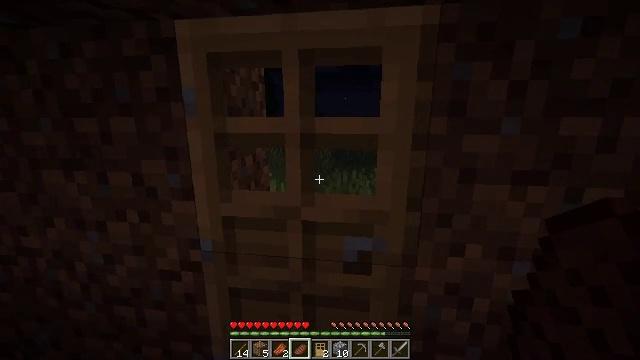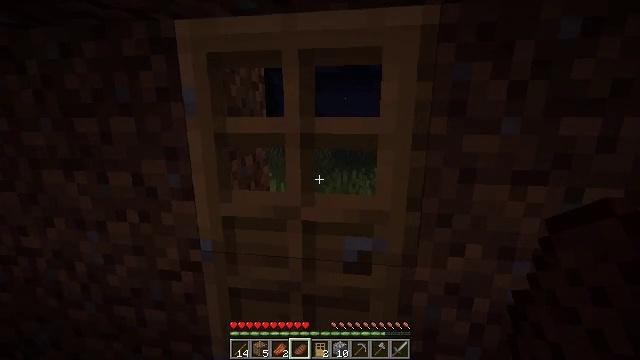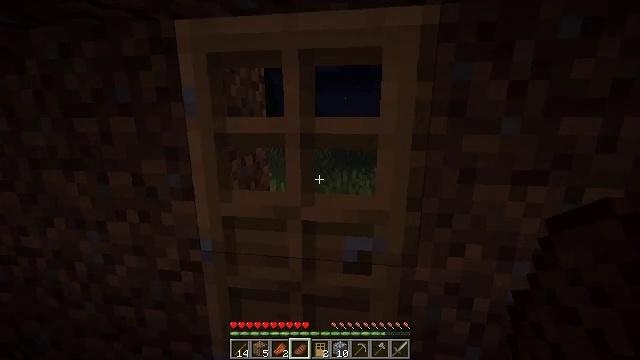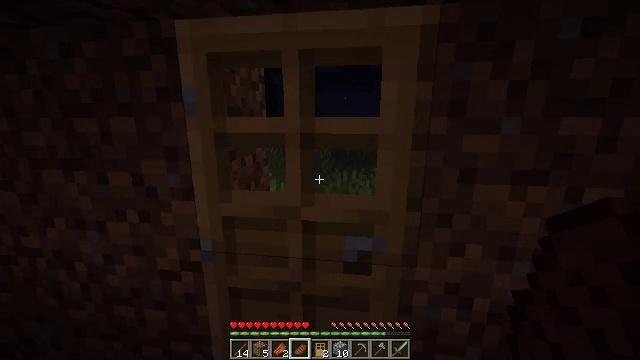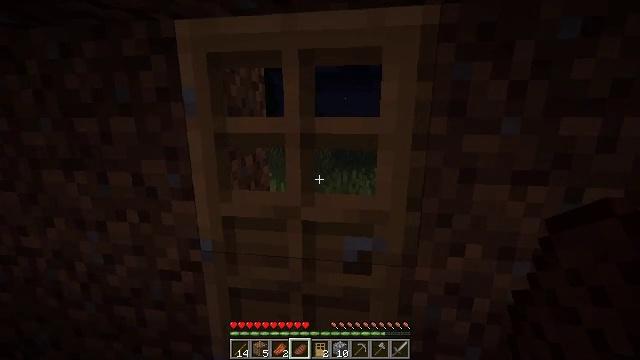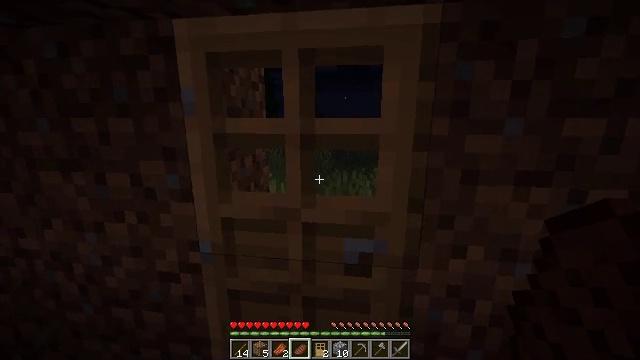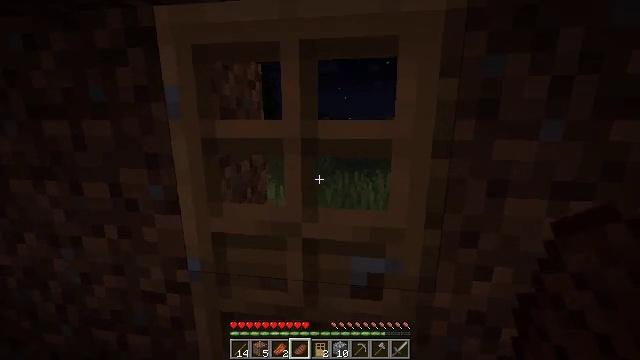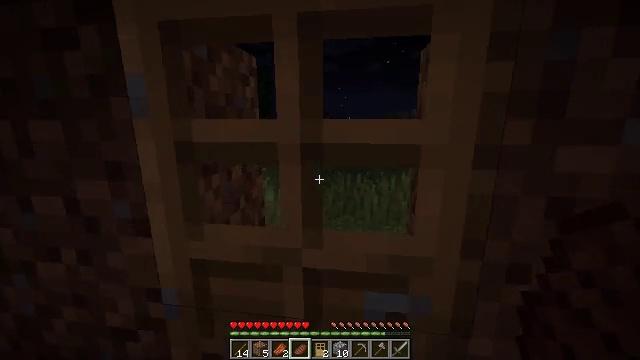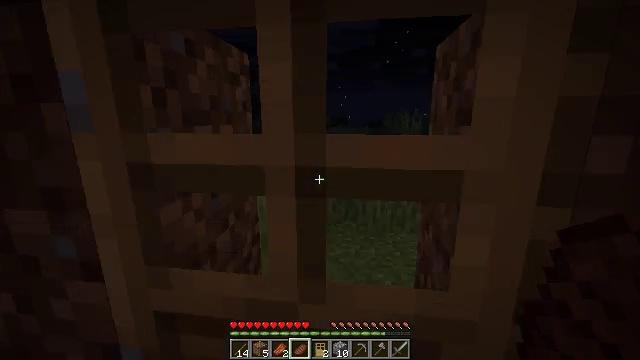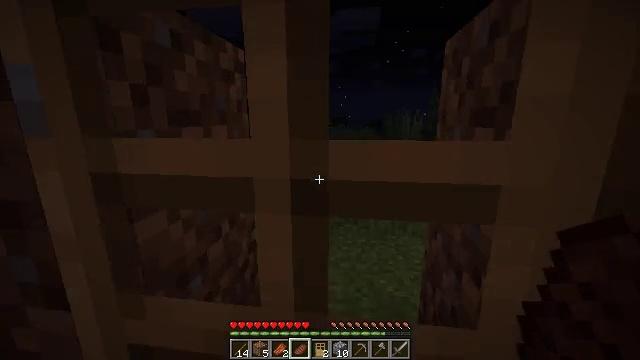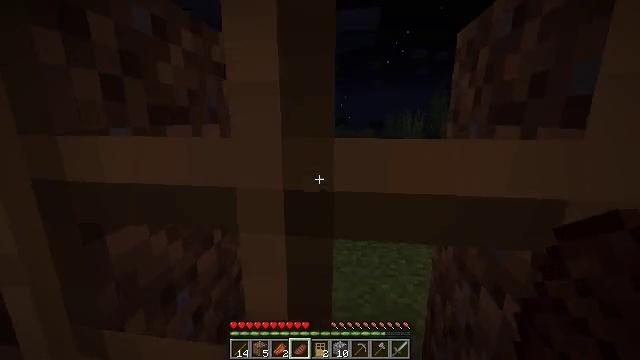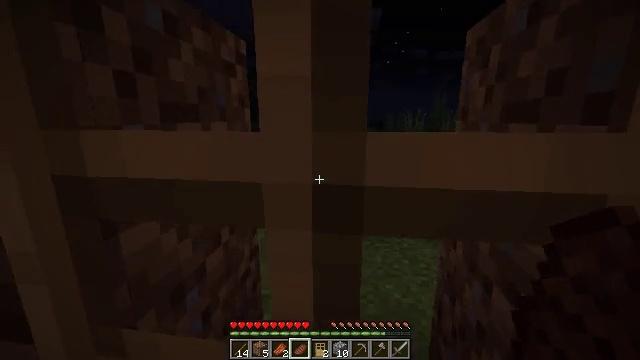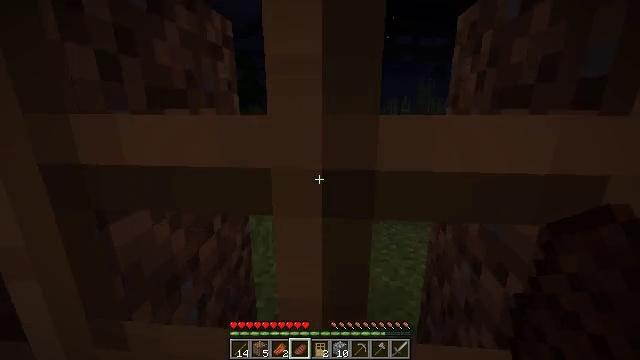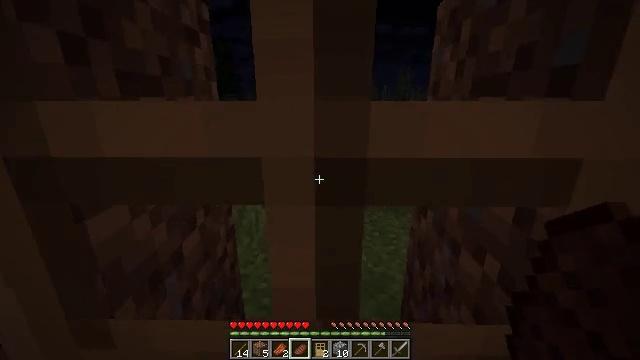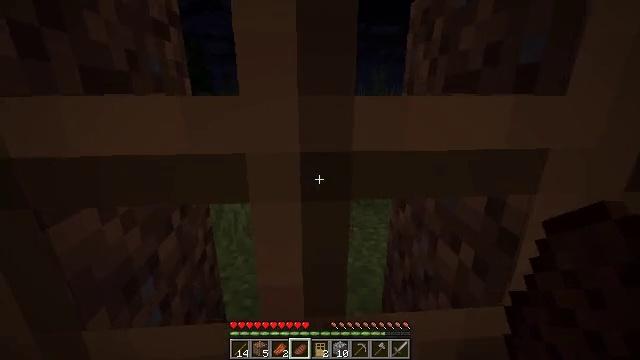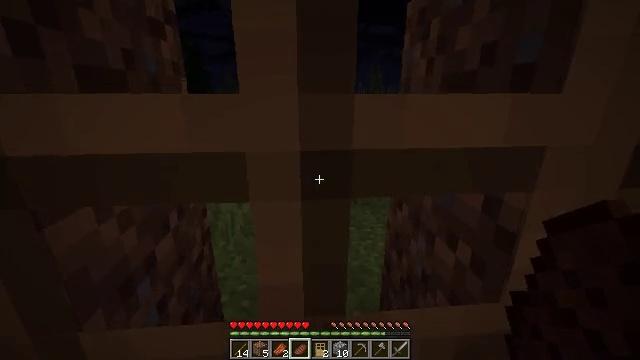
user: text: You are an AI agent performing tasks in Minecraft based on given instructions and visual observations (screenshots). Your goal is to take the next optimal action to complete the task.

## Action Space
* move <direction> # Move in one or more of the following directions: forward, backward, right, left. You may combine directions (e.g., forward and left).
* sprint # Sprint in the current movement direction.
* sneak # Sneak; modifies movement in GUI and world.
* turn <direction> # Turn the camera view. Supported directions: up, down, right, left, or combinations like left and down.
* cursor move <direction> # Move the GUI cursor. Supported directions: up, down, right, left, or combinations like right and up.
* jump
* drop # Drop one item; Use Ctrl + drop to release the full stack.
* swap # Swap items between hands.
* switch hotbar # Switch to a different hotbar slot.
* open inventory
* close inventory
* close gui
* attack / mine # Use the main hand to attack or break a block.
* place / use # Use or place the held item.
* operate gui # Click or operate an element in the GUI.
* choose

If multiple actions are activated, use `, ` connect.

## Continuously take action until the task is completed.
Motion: motion action
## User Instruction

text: Use the crafting table to create a stone hoe.
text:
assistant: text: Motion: no_op
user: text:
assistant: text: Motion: no_op
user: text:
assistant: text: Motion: no_op
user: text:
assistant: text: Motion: no_op
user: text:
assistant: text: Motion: move forward
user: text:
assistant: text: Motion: move forward
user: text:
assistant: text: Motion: move forward
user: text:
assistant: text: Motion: move forward
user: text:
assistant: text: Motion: move forward
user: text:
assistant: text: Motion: move forward
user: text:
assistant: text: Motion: move forward
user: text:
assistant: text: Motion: move forward, turn right and down
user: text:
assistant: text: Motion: move forward, turn right and down
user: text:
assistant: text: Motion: turn right
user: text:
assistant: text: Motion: no_op
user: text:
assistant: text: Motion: no_op
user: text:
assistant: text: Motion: no_op
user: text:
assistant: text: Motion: close inventory
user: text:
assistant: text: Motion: close inventory
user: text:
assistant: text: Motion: close inventory
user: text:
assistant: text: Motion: open gui
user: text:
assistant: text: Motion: no_op
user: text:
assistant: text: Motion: no_op
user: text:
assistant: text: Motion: no_op
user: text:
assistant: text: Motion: no_op
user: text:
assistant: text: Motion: no_op
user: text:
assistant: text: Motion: no_op
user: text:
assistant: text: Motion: no_op
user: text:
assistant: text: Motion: no_op
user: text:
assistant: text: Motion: no_op